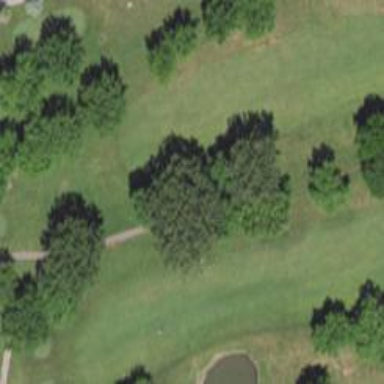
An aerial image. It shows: Golf fairway surrounded by grass.